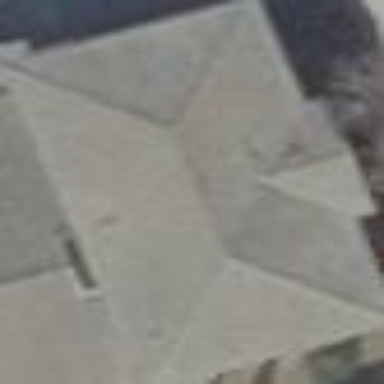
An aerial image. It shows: Building with hipped roof in grey color. The roof is oriented along its length.